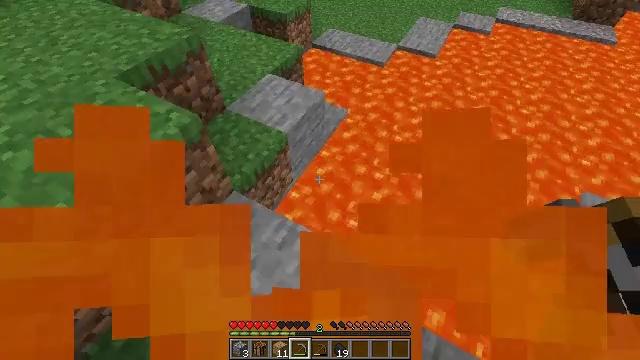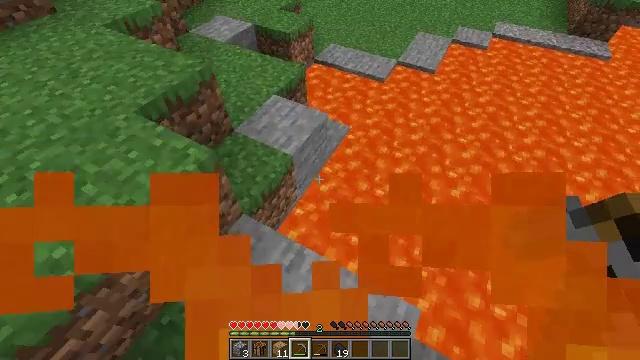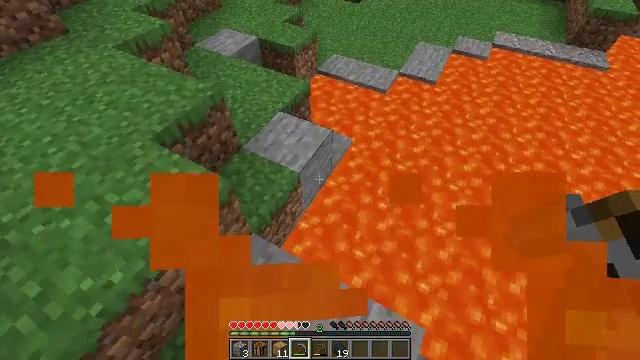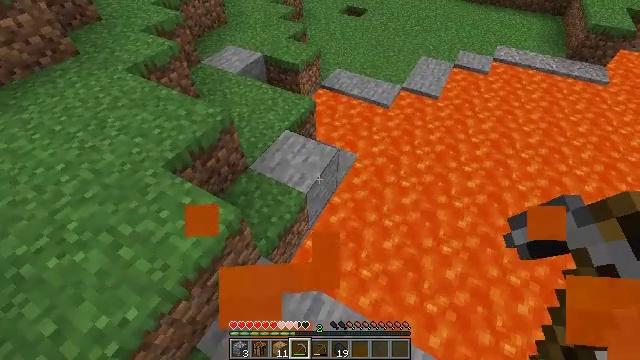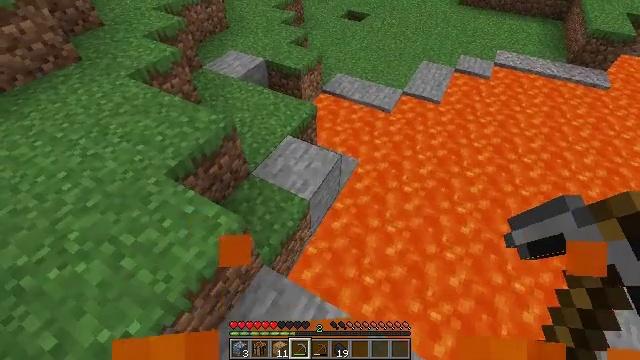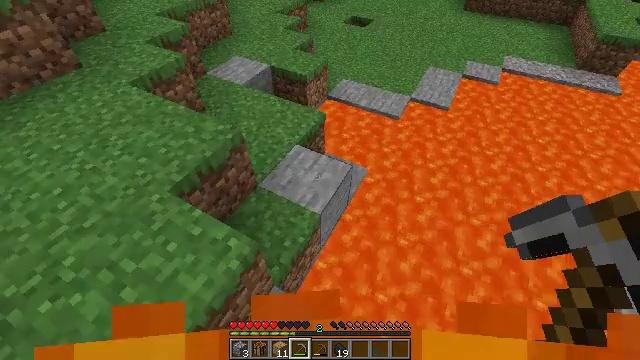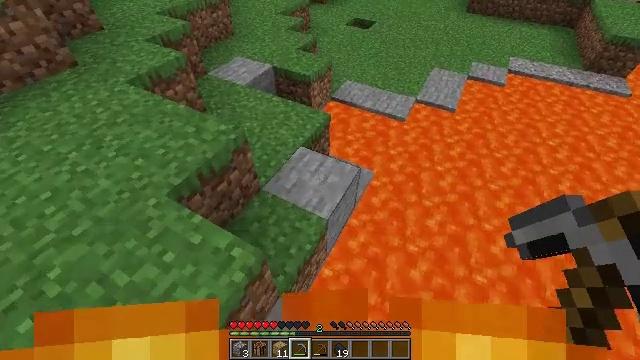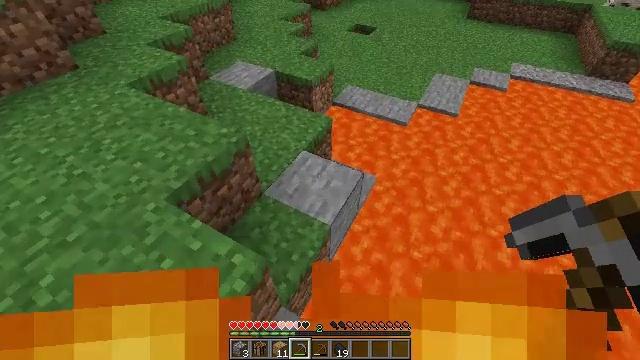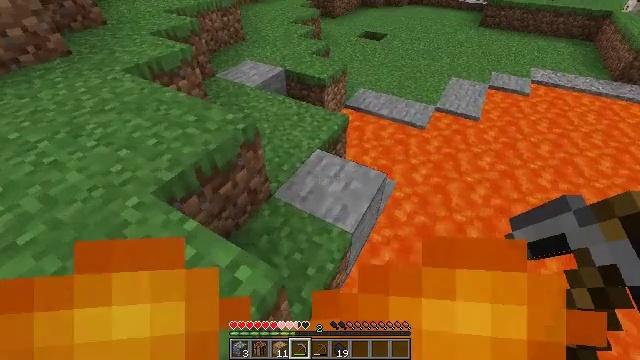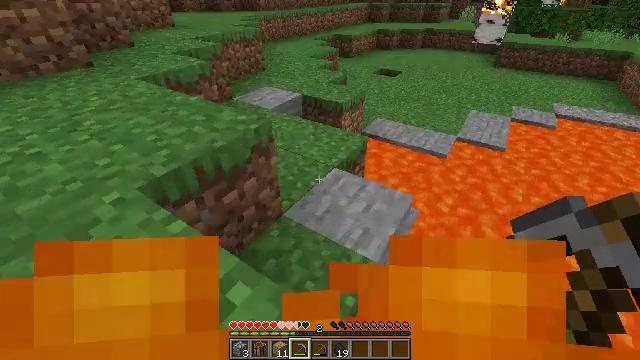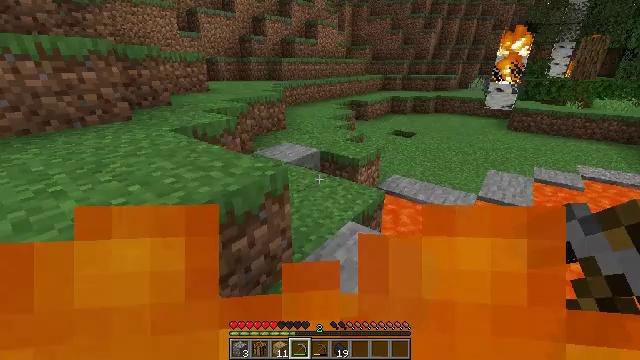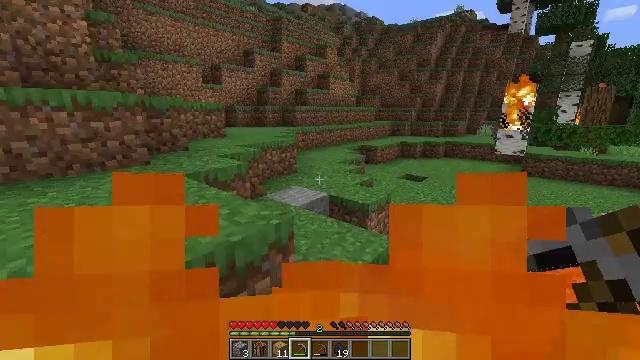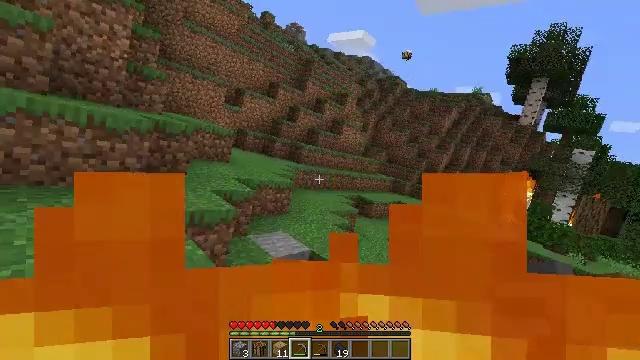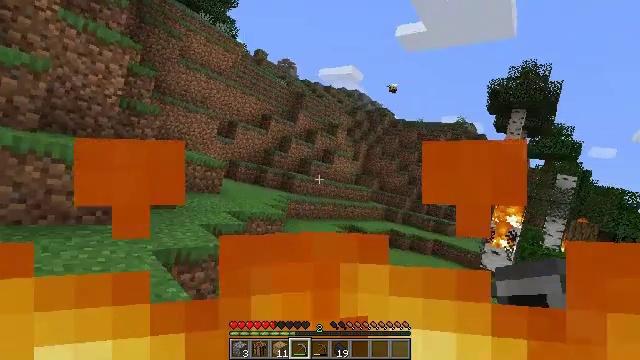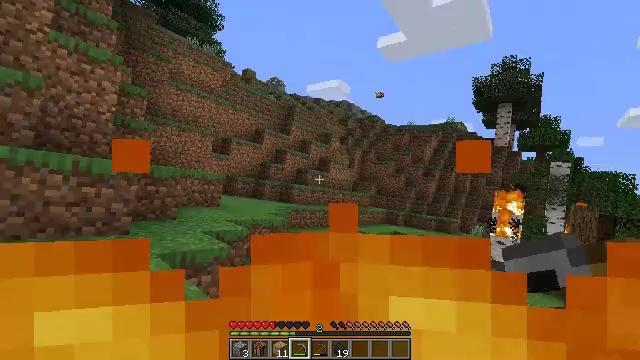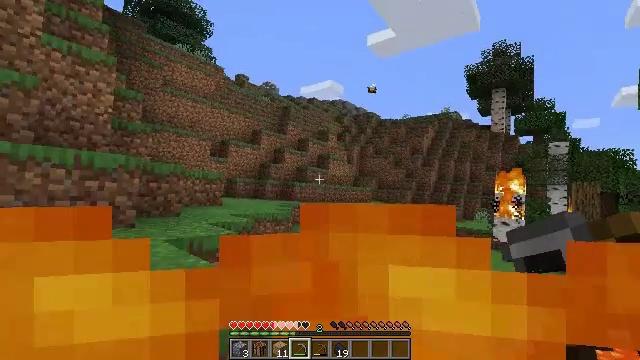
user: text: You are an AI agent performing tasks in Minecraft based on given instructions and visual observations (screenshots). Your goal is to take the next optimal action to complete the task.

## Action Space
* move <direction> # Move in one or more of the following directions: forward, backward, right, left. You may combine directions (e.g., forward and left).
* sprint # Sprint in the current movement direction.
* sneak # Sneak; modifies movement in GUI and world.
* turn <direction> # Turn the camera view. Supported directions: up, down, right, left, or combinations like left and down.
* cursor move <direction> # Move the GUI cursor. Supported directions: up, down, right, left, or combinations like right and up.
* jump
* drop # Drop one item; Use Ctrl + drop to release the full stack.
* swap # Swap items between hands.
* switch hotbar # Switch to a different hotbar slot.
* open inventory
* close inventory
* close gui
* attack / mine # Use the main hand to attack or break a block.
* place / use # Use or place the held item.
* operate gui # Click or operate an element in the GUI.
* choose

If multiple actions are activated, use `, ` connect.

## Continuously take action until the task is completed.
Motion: motion action
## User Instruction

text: Destroy the fire.
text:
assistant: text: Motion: move forward and move left, jump
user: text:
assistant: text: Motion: move forward and move left, jump
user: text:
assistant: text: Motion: move forward and move left, turn up, jump
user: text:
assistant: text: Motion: move forward and move left, jump
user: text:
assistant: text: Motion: move forward and move left, jump
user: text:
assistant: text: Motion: move forward and move left, jump
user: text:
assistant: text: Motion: move forward and move left, turn up, jump
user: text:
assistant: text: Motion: move forward and move left, turn left and up, jump
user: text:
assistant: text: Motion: move forward and move left, turn left and up, jump
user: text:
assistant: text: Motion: move forward and move left, turn left and up, jump
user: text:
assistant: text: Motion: move forward and move left, turn left and up, jump
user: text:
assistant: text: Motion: move forward and move left, turn up, jump
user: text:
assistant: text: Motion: move forward and move left, turn up, jump
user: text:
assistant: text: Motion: move forward and move left, turn up, jump
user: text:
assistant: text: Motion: move forward and move left, jump
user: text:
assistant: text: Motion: move forward and move left, jump
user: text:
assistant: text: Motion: move forward and move left, jump
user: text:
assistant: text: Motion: move forward and move left, jump
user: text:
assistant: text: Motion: move forward and move left, turn left and down, jump
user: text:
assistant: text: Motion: move forward and move left, turn left and down, jump
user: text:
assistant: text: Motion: move forward and move left, turn left and down, jump
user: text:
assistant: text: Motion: move forward and move left, jump
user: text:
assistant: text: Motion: move forward and move left, jump
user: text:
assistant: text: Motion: move forward and move left, turn down, jump
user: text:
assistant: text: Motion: move forward and move left, turn down, jump
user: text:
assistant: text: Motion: move forward and move left, turn down, jump
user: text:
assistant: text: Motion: move forward and move left, turn left and down, jump
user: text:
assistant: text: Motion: move forward and move left, turn left and down, jump
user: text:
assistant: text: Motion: move forward and move left, turn left and down, jump
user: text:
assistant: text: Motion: move forward and move left, turn left and down, jump